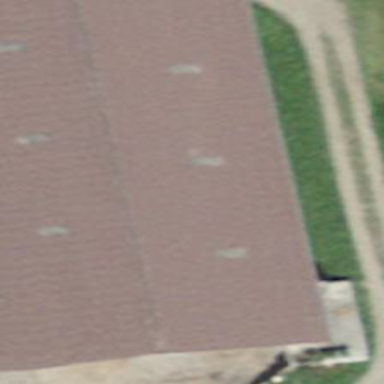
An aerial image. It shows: Rural barn.